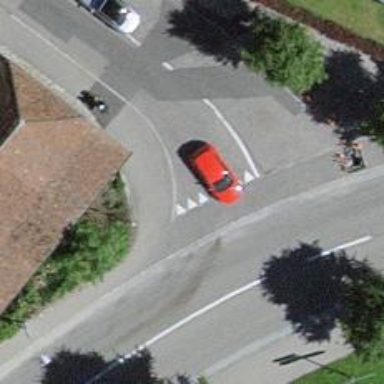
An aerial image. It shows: Road with "give way" sign.